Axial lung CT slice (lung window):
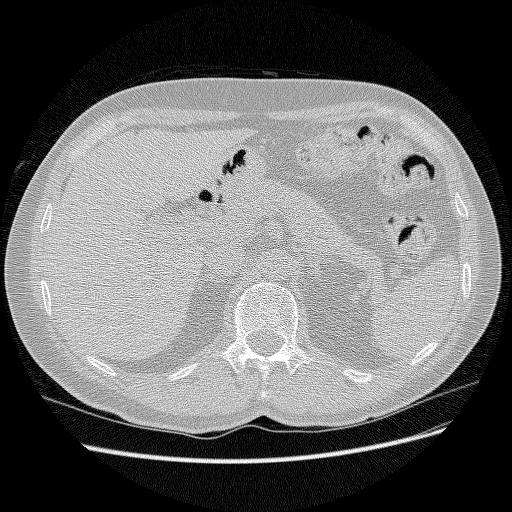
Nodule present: no